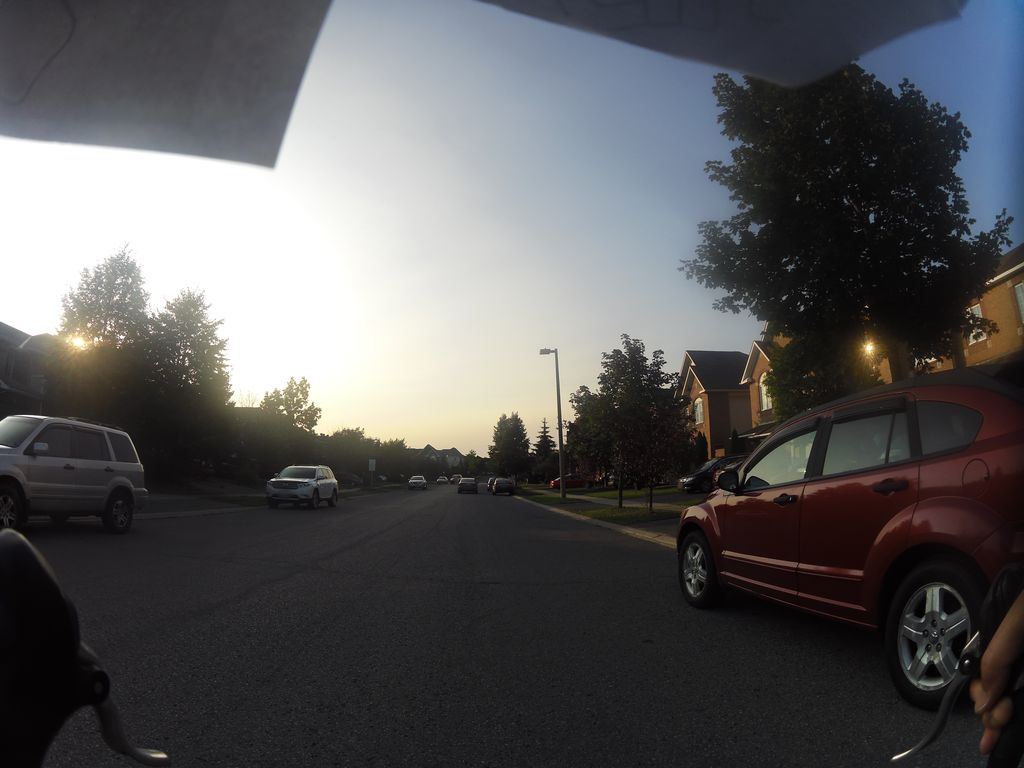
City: ottawa-gatineau